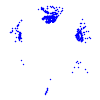
Particle: kaon